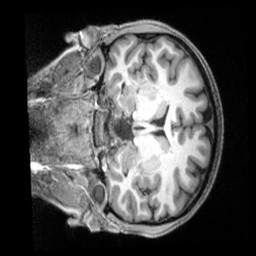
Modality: T1w
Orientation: coronal
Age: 28
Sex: female
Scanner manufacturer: siemens
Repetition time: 2.3 s
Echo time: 0.00229 s